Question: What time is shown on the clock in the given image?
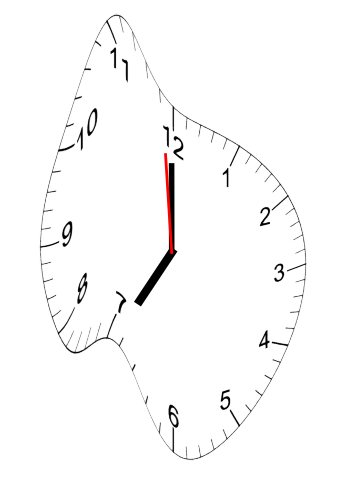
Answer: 06:59:59